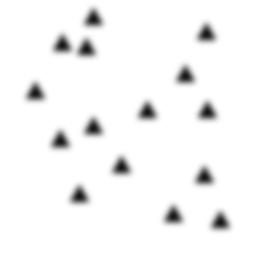
Squares: 0
Triangles: 15
Stars: 0
Total shapes: 15